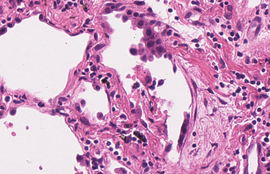
Tumor epithelial tissue: yes
Tumor-associated stroma tissue: yes
Normal tissue: no